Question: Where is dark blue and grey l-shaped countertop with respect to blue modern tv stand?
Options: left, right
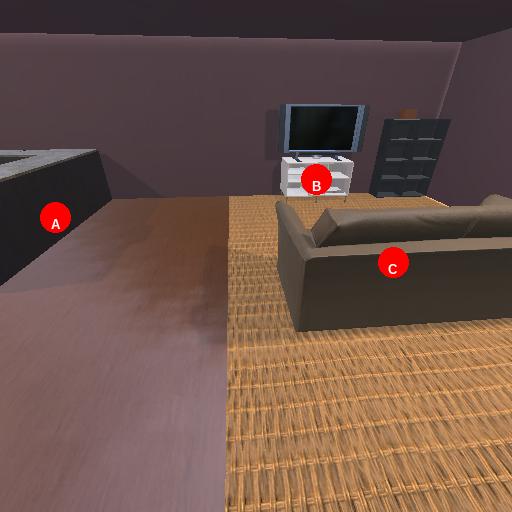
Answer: left